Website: bh-photo
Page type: customer-info-address
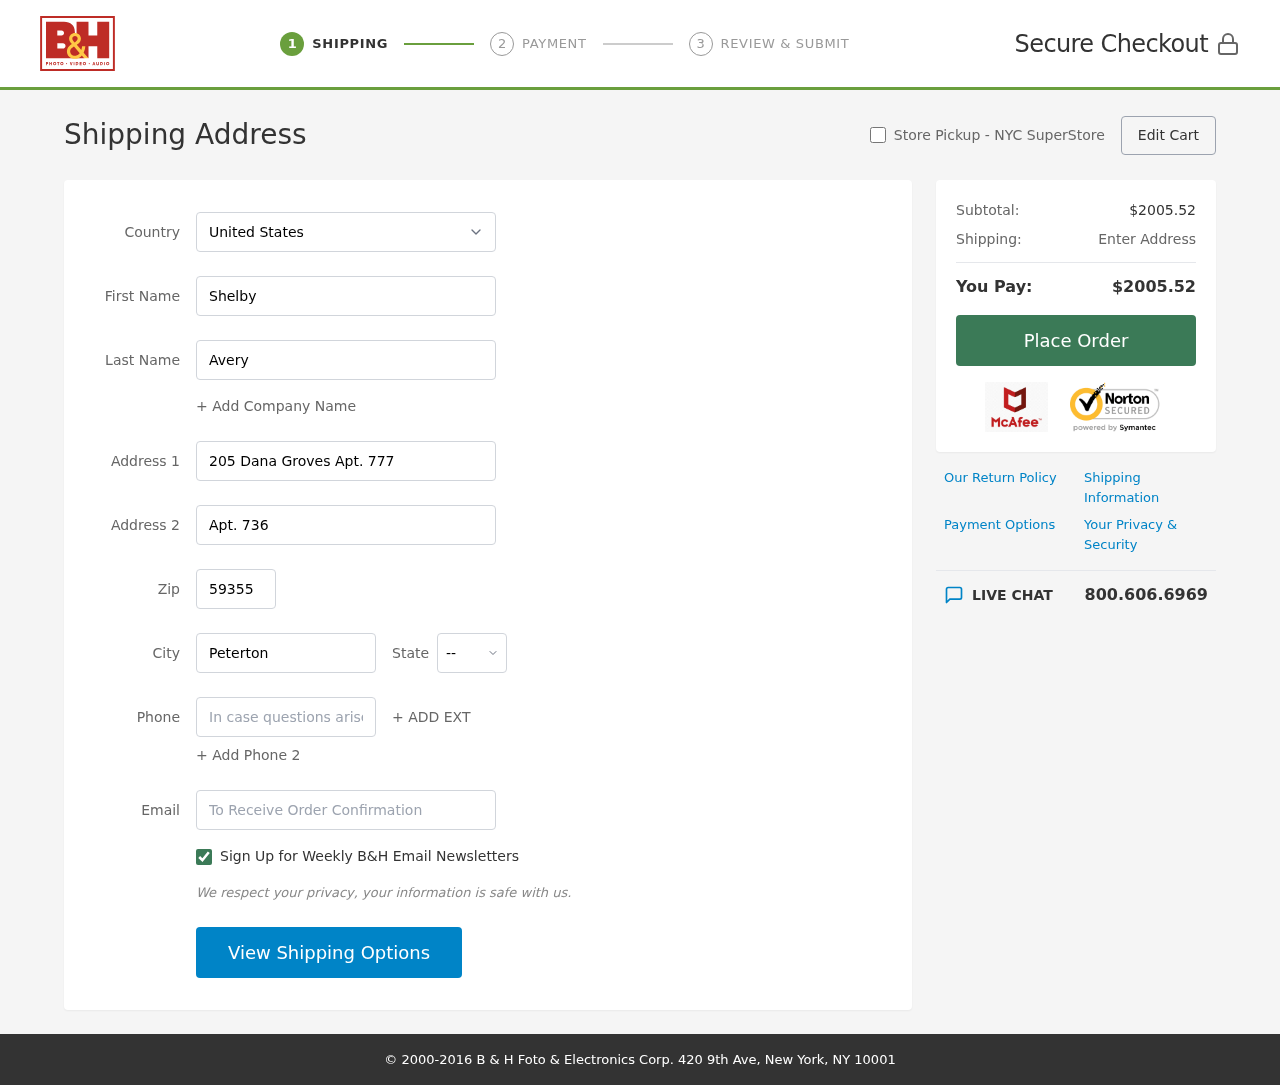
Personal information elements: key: PII_CITY
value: Peterton
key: PII_COUNTRY
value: United States
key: PII_EMAIL
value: shelby.avery@hotmail.com
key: PII_FIRSTNAME
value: Shelby
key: PII_LASTNAME
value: Avery
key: PII_PHONE
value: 3745620258
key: PII_POSTCODE
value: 59355
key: PII_STATE_ABBR
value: VT
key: PII_STREET
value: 205 Dana Groves Apt. 777
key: PII_STREET2
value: Apt. 736
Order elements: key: ORDER_SUBTOTAL
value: $2005.52
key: ORDER_TOTAL
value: $2005.52